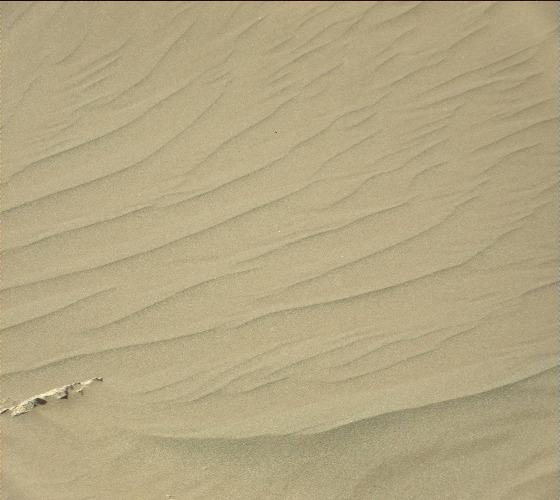
Terrain classes present: Bedrock, Gravel / Sand / Soil, Shadow